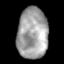
Tissue: skin
Cell type: Epithelial cells
Senescence score: 0.2611
Nuclear area (px): 1524
Mean DAPI intensity: 161.952